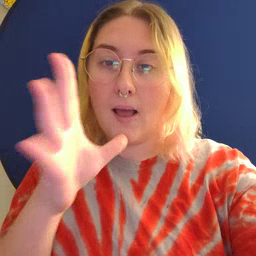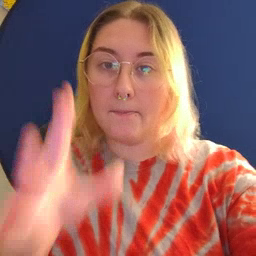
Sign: mom